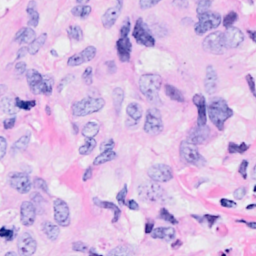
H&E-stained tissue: Breast